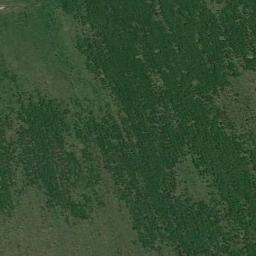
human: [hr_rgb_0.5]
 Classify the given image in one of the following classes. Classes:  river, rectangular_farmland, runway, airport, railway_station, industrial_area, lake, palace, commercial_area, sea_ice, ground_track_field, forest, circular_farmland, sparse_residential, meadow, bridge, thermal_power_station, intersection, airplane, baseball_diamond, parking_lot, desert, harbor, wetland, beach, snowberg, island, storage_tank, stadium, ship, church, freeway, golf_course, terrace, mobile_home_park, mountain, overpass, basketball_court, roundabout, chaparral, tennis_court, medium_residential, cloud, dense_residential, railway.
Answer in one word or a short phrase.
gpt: meadow